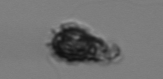
Label: Syracosphaera_pulchra